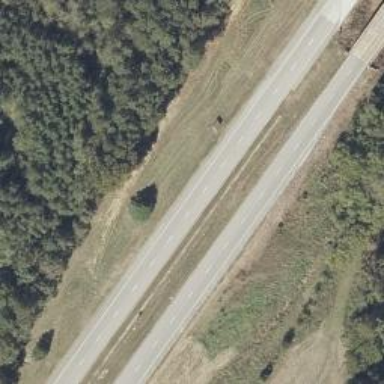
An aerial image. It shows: Asphalt trunk highway.